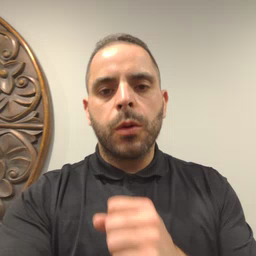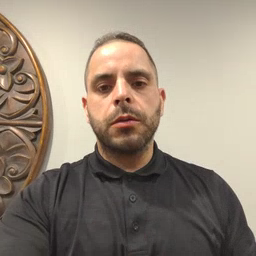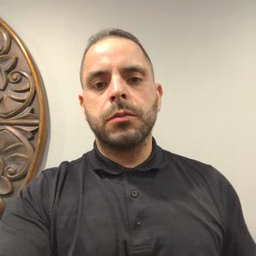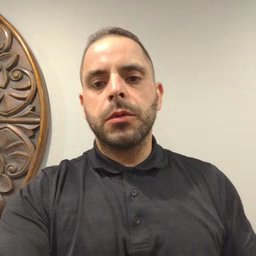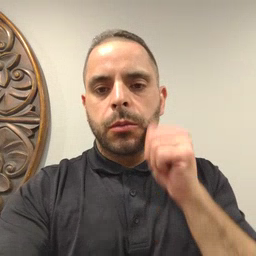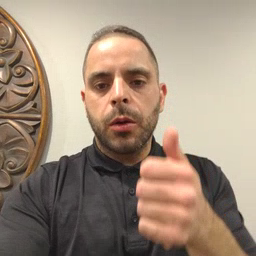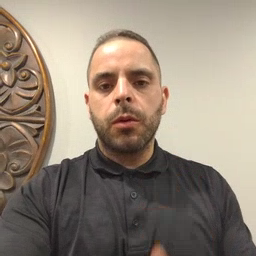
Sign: tomorrow